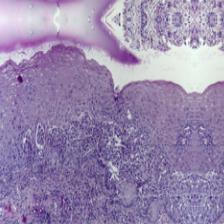
Diagnosis: OSCC